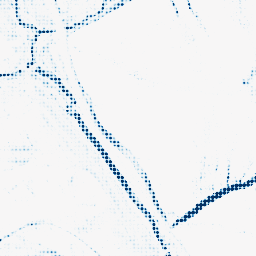
Category: morphological
Decomposition family: morphological_rect
Decomposition parameters: operation: closing
width: 5
height: 10
Upsampling method: sinc_hamming
Upsampling parameters: scale: 8
kernel_size: 4
Upsampling scale: 8